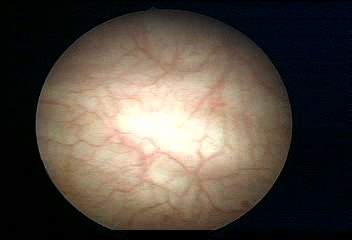
Modality: WLC
Class: Normal mucosa
Bladder cancer association: No